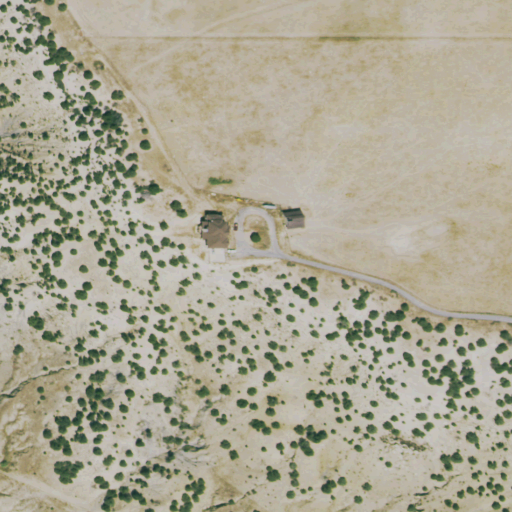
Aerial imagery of mountain in Colorado named Rock Creek Hill containing grassland, shrub, and evergreen forest